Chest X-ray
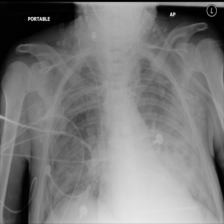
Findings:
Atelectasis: negative
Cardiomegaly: negative
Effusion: negative
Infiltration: negative
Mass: negative
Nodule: negative
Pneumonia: negative
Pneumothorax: negative
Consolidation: negative
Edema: negative
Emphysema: negative
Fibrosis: negative
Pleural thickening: negative
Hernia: negative